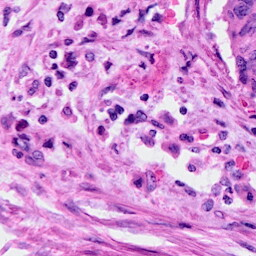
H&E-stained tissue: Cervix